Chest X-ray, AP view. Patient: 49 years old, sex M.
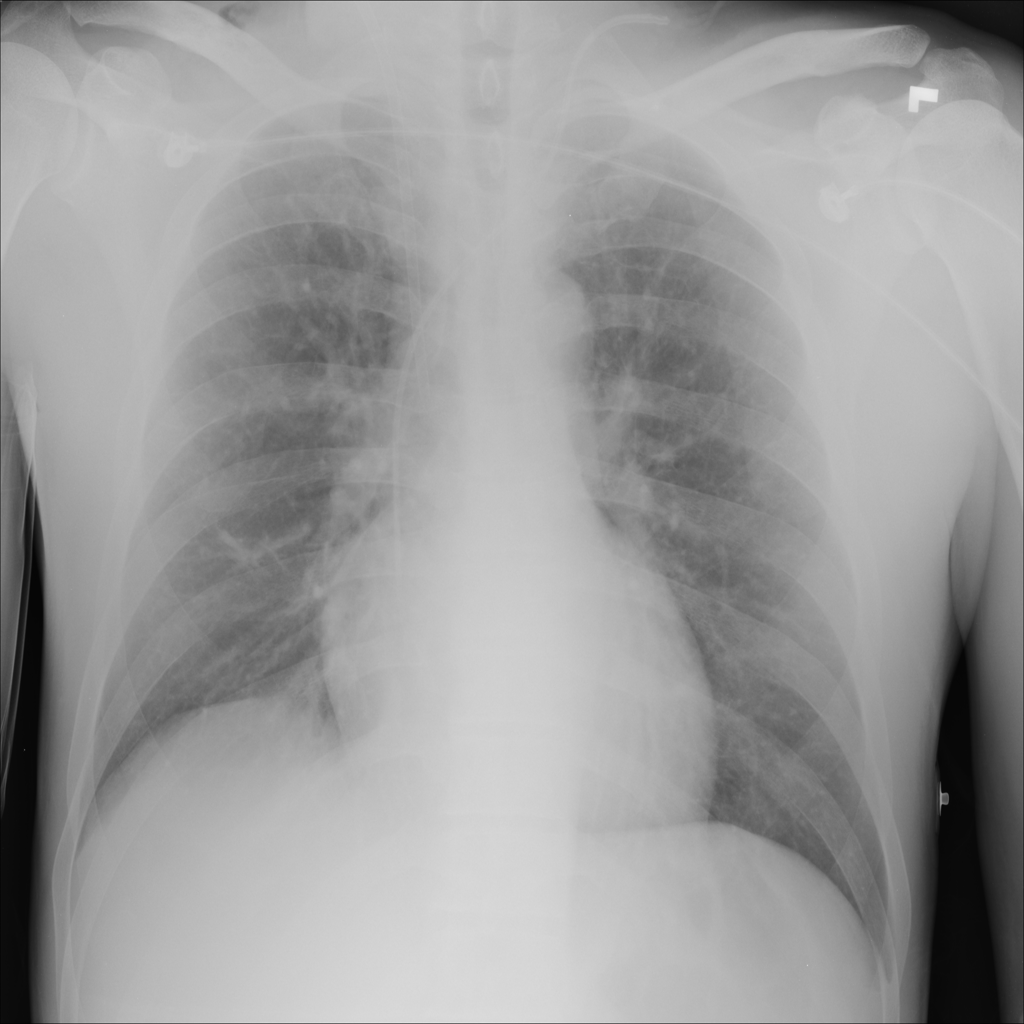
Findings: No Finding